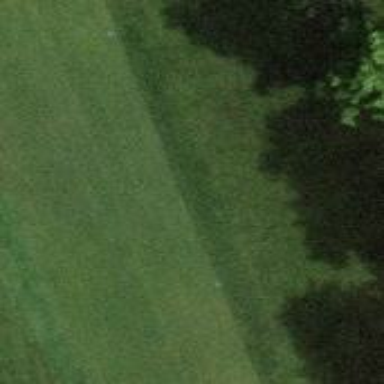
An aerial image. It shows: Golf tee.